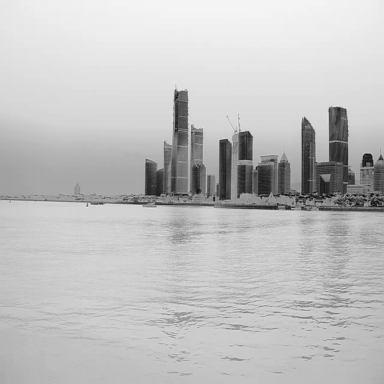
There is a container_ship in the infrared image.